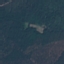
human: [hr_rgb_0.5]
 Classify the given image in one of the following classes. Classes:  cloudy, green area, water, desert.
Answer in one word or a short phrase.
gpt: green area